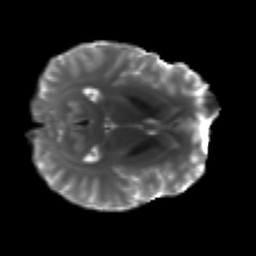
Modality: T2w
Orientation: axial
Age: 26
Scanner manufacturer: siemens
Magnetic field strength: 3 T
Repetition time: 4.52 s
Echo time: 0.084 s